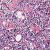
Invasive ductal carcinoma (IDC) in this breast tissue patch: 1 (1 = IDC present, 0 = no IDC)